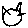
Label: cat